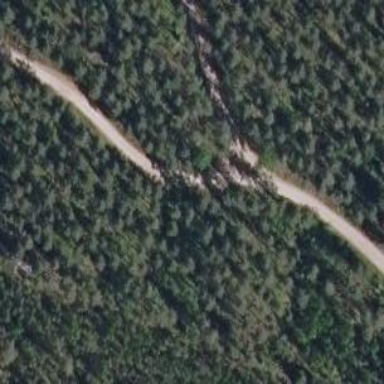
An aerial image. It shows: Unclassified road.